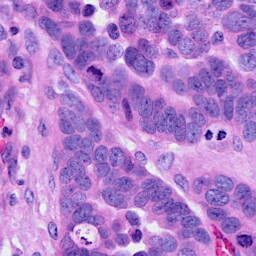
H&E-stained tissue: Ovarian